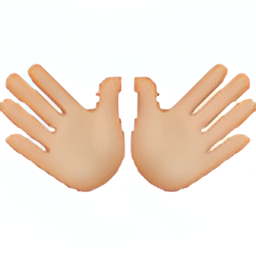
Name: open hands sign
Emoji: 👐🏼
Group: People & Body
Sub-group: hands